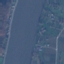
Land use / land cover: River